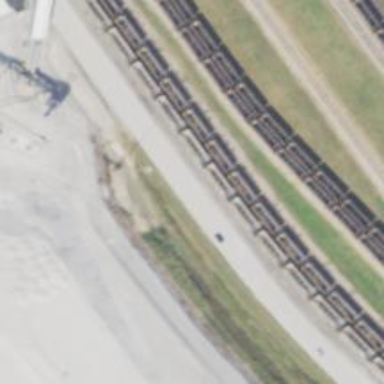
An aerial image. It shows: Railway yard used for servicing trains.